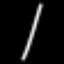
Label: line